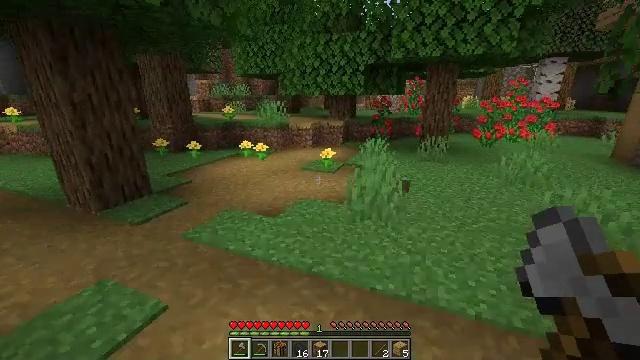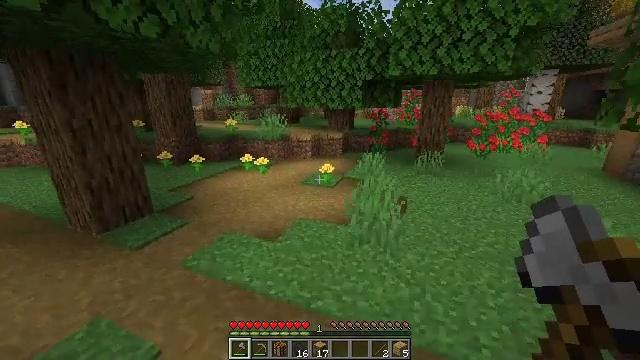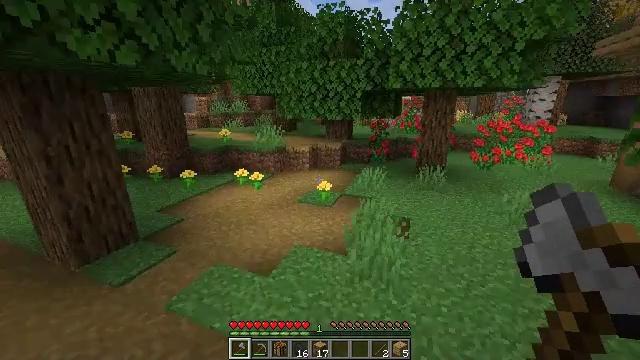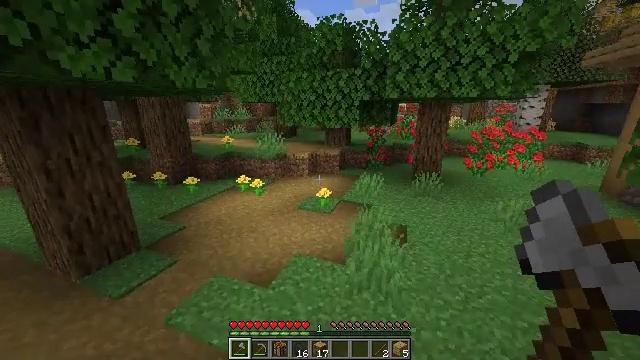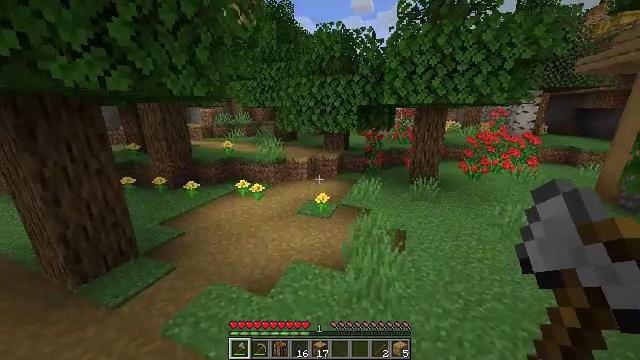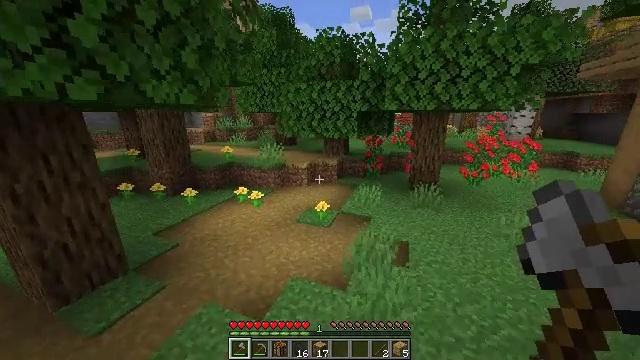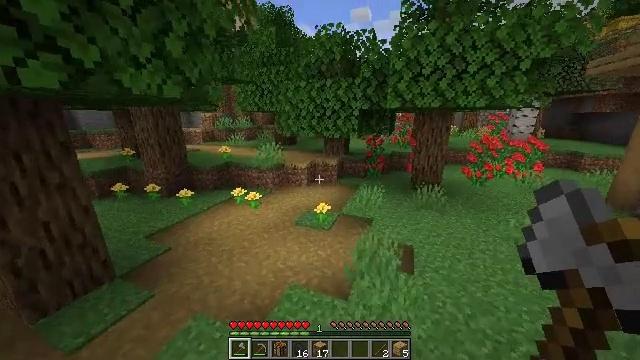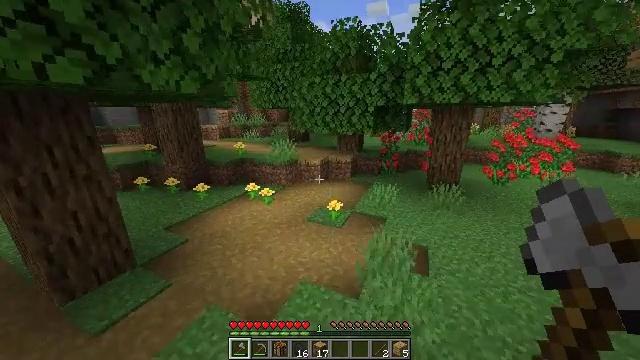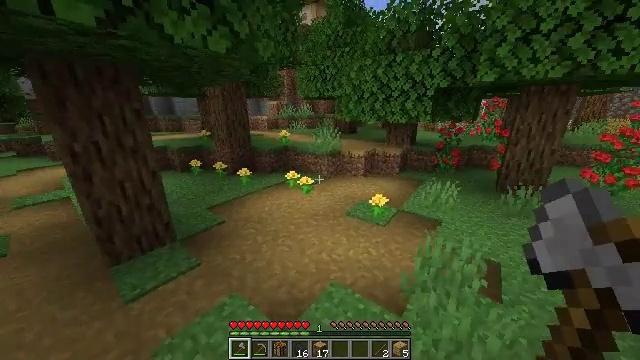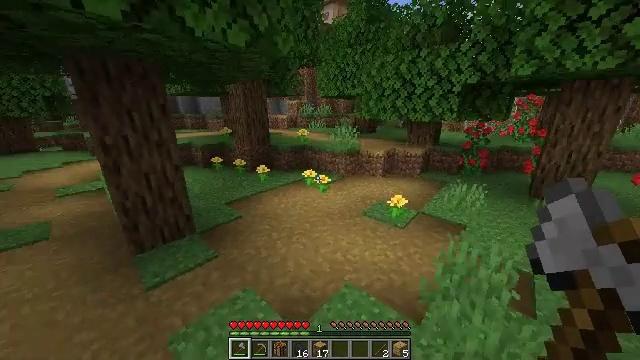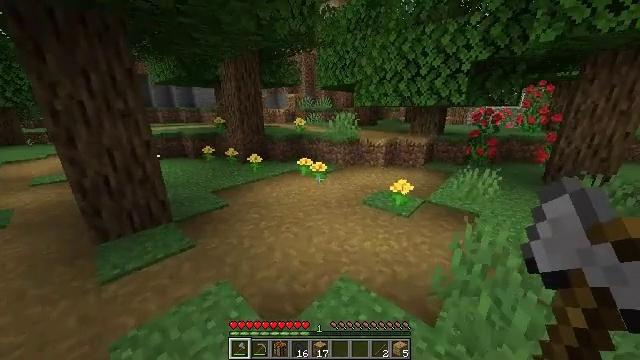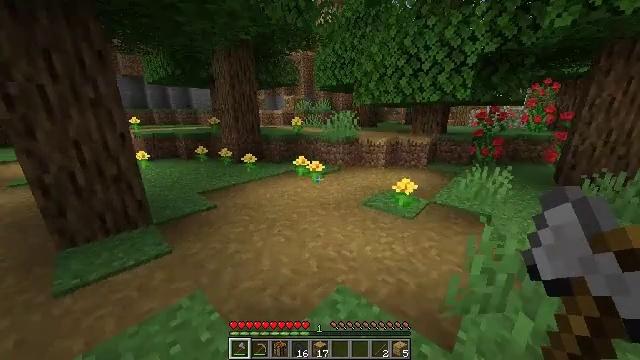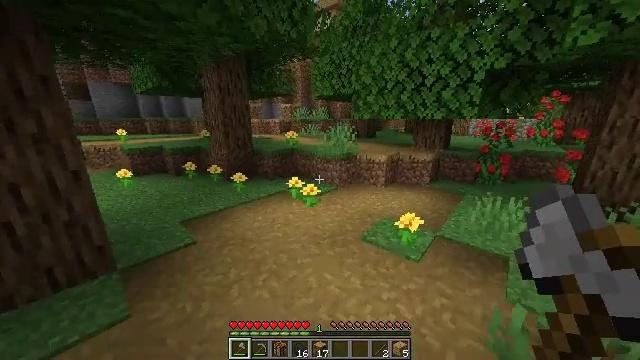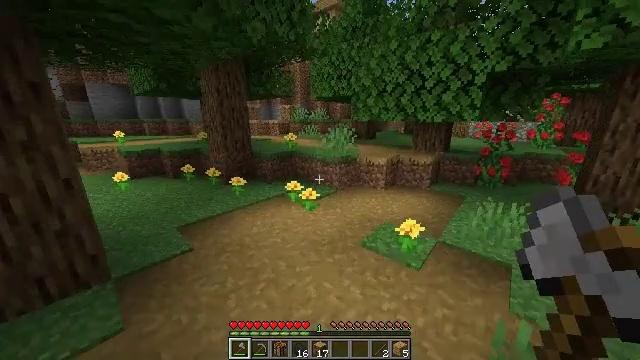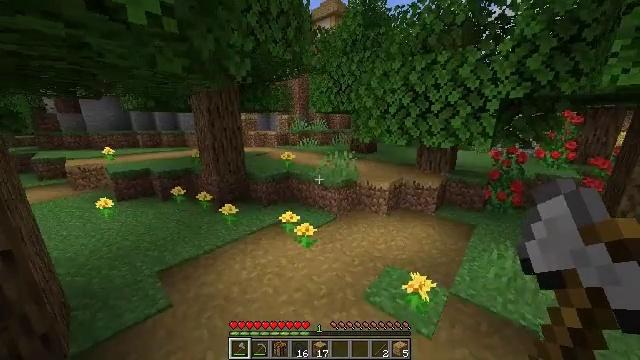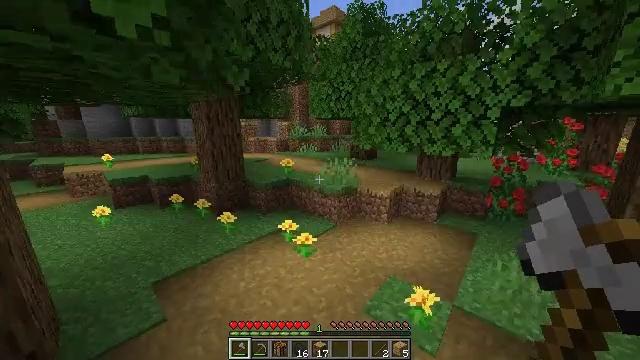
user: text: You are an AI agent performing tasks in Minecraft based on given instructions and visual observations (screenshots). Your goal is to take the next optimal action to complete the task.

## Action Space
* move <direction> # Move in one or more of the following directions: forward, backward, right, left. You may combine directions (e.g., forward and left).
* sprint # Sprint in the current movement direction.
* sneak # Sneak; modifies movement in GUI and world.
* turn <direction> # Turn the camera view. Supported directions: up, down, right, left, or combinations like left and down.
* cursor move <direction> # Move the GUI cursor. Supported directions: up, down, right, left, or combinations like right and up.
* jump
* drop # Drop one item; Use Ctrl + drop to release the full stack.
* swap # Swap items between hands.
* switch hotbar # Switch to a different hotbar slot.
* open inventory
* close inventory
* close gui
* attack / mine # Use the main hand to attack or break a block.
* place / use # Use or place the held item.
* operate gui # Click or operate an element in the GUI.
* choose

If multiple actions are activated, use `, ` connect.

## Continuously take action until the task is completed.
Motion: motion action
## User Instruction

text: Mine the yellow bed to pick it up.
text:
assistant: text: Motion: move forward, sprint, jump
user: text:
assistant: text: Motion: move forward, sprint, jump
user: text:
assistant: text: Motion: move forward, sprint, jump
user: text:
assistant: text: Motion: move forward, sprint, jump
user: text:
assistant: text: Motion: move forward, sprint, jump
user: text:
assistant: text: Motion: move forward, sprint, jump
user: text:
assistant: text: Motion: move forward, sprint, turn left, jump
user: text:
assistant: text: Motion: move forward, sprint, turn left, jump
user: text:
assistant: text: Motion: move forward, sprint, turn left, jump
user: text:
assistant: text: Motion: move forward, sprint, jump
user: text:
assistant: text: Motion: move forward, sprint, turn up, jump
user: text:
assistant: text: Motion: move forward, sprint, jump
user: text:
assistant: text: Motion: move forward, sprint, jump
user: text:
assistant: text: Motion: move forward, sprint, jump
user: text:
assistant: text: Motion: move forward, sprint, turn up, jump
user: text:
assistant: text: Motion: move forward, sprint, jump
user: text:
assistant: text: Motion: move forward, sprint, jump
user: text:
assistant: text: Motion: move forward, sprint, jump
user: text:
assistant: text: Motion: move forward, sprint
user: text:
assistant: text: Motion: move forward, sprint, turn left
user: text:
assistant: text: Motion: move forward, sprint, turn left
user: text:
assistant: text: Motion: move forward, sprint, turn left and up
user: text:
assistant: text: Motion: move forward, sprint, turn left and up
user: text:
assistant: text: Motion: move forward, sprint, turn left and up
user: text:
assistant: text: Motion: move forward, sprint
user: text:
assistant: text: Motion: move forward, sprint
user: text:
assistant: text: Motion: move forward, sprint
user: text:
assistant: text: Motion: move forward, sprint
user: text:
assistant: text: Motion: move forward, sprint, jump
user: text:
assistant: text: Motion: move forward, sprint, turn up, jump